Question: I dont want to change the marker's image
I just want to add an image to the title so it looks nice
something like this "Read More" image..

is there any way to do so
thanks
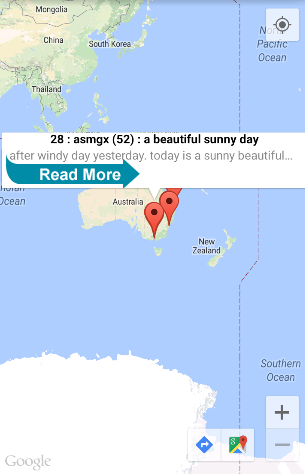
Answer: Title is called 'InfoWindow'. To achieve your custom window, you need:
1) Create class which implement 'GoogleMap.InfoWindowAdapter' interface. Something like this (in this case just 'TextView'):
'''
public class MapItemAdapter implements GoogleMap.InfoWindowAdapter {
TextView tv;
public MapItemAdapter(Context context) {
tv = new TextView(context);
LinearLayout.LayoutParams lp = new LinearLayout.LayoutParams(ViewGroup.LayoutParams.MATCH_PARENT, ViewGroup.LayoutParams.MATCH_PARENT);
tv.setLayoutParams(lp);
tv.setGravity(Gravity.CENTER);
}
@Override
public View getInfoWindow(Marker marker) {
tv.setText(marker.getTitle());
return tv;
}
@Override
public View getInfoContents(Marker marker) {
return null;
}
}
'''
2) Set adapter to 'GoogleMap' you've received in 'onMapReady()' callback:
'''
@Override
public void onMapReady(final GoogleMap map) {
...
map.setInfoWindowAdapter(new MapItemAdapter(this));
...
}
'''